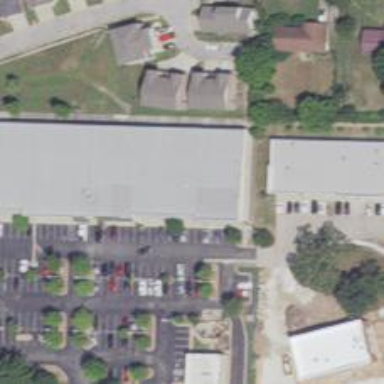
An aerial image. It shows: Clinic.